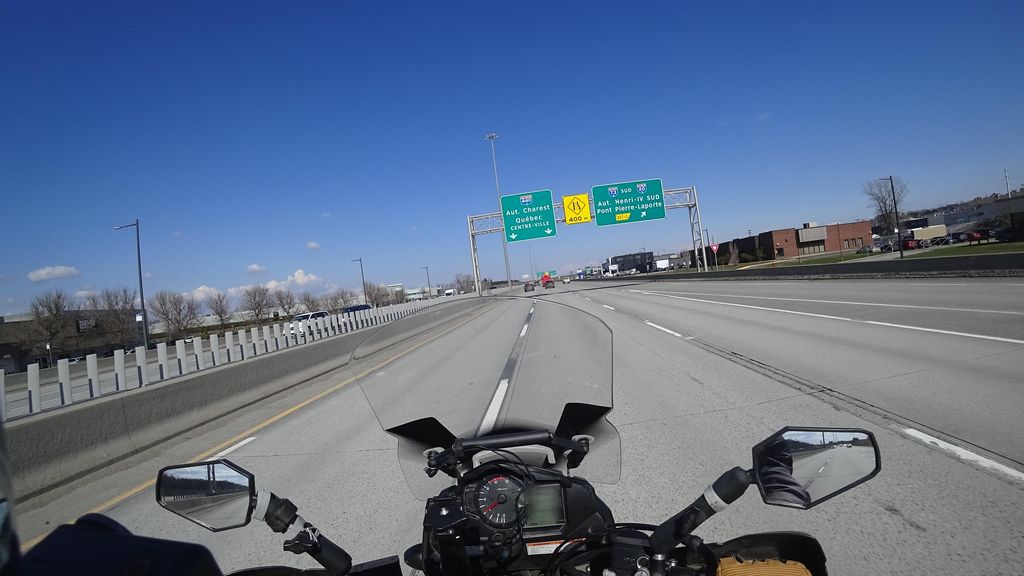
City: quebec_city